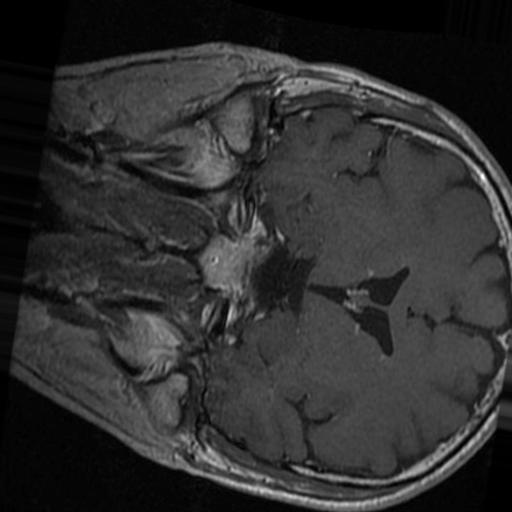
Label: brain_tumor